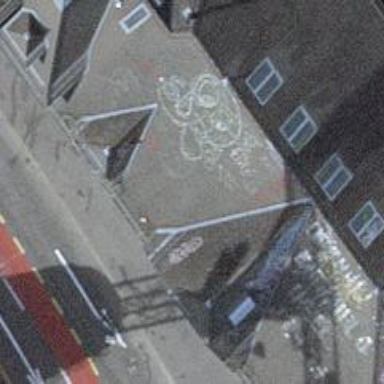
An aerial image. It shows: Nightclub.